Question: How to remove Radio button from spinner BUTTON, using only Themes.xml? I can remove it after applying an other style, but I can't to remove this radio button from Themes.xml by default.
'''
<style name="My.Theme.Spinner" parent="android:Widget.Spinner">
<item name="android:background">@drawable/spinner_bg</item>
<item name="android:clickable">true</item>
<item name="android:spinnerMode">dialog</item>
<item name="android:checkedButton">@null</item>
<item name="android:checkable">false</item>
</style>
'''
Theme
'''
<style name="My.Theme" parent="@android:style/Theme">
<item name="android:spinnerStyle">@style/My.Theme.Spinner</item>
</style>
'''
ORIGINAL adapter (with radio buttons in items)
'''
new ArrayAdapter<String>(getActivity(), R.layout.spinner_item,
getResources().getStringArray(R.array.registrationIds));
'''
Updated Adapter (without radio):
'''
new ArrayAdapter<String>(getActivity(),
android.R.layout.simple_spinner_item, getResources().getStringArray(R.array.registrationIds));
'''
Note: Spinner items should have a radio buttons. Spinner button should be without radio.
Fragment.xml
'''
<Spinner
android:id="@+id/spinner"
android:layout_width="0dp"
android:layout_height="wrap_content"
android:paddingLeft="@dimen/small_content_padding"/>
'''
See my issue:
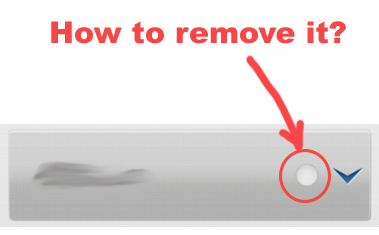
Answer: You need to add viewResourceid in createresource only i.e., as follows..
if you are creating with resource array.
'''
adapter = ArrayAdapter.createFromResource(ActivityName.this,Your values resource id here,android.R.layout.simple_spinner_item);
adapter.setDropDownViewResource(android.R.layout.simple_spinner_dropdown_item);
'''
if you are creating with string[] Objects then it'll be as follows..
'''
ArrayAdapter<String> adapter = new ArrayAdapter<String>(ActivityName.this, android.R.layout.simple_spinner_item, String[]namehere);
adapter.setDropDownViewResource(android.R.layout.simple_spinner_dropdown_item);
'''